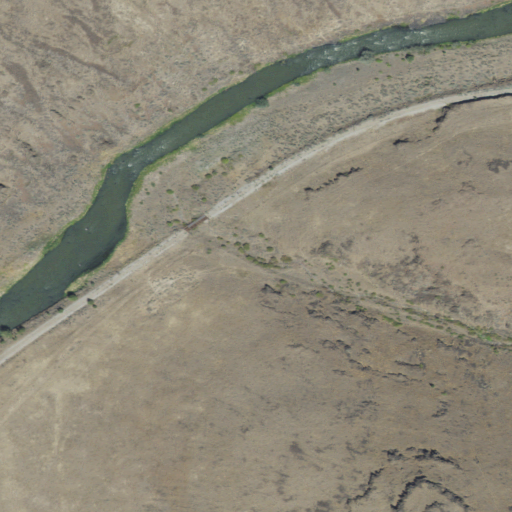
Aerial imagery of valley in Oregon named Little Mosquito Canyon containing grassland and shrub